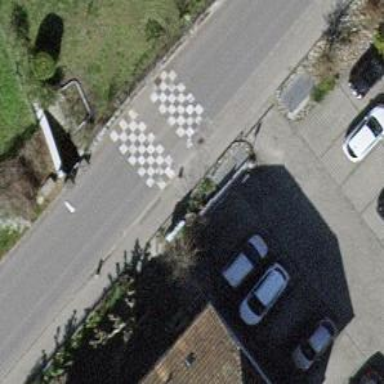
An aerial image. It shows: Location with traffic calming measures in place.